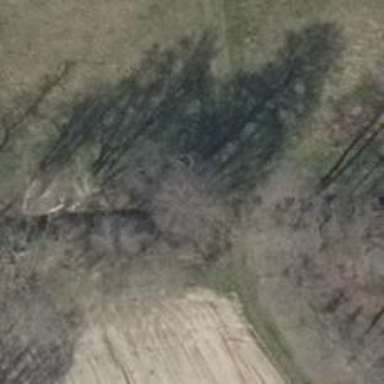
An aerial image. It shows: Row of trees in natural setting.